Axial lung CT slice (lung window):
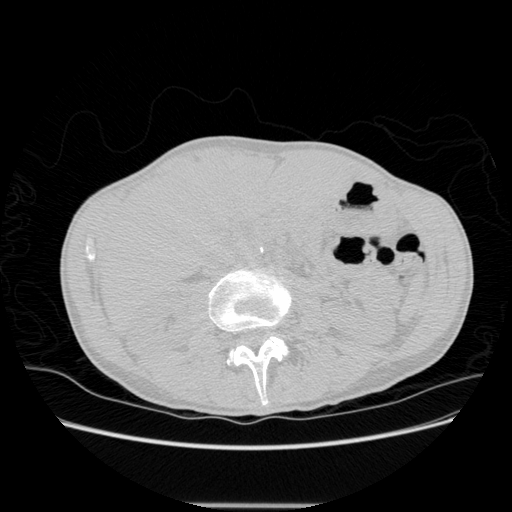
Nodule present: no